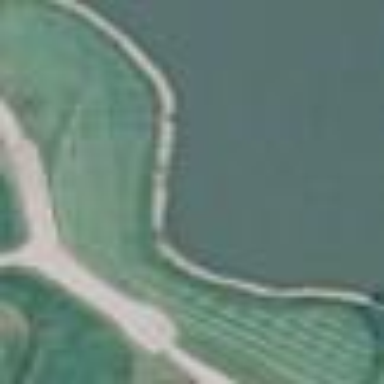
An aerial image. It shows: Finely mown grass area designated as golf tee for the sport of golf.